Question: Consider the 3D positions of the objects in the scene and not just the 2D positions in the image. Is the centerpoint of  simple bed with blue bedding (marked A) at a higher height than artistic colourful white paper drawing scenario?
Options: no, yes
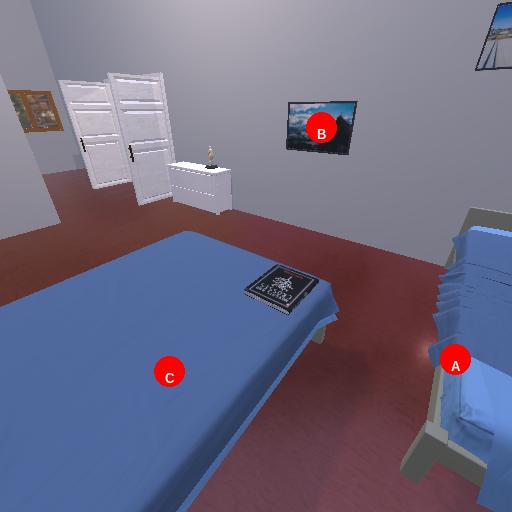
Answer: no